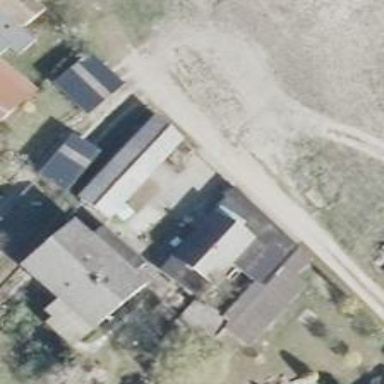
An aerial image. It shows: Shed.